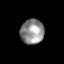
Tissue: prostate
Cell type: Endothelial cells
Senescence score: 0.3616
Nuclear area (px): 578
Mean DAPI intensity: 142.585